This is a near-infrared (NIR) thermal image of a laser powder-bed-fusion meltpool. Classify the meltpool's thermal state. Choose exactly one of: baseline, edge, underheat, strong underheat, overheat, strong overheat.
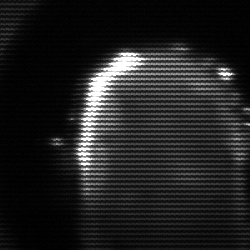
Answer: baseline